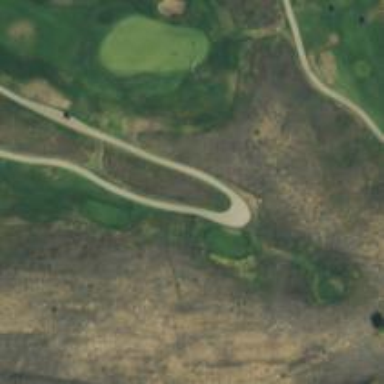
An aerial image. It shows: Well-maintained path designated for golf carts.